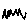
Label: zigzag